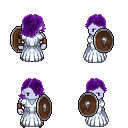
a pixel art fantasy rpg character, male body template, dark elf, purple skin, underdress, white pants, purple swoop hairstyle, leather bracers, gold boots, shield, four views (front, back, left, right), 2x2 character sprite sheet, small pixel art, hard edges, no anti-aliasing